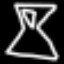
Label: hourglass